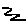
Label: zigzag